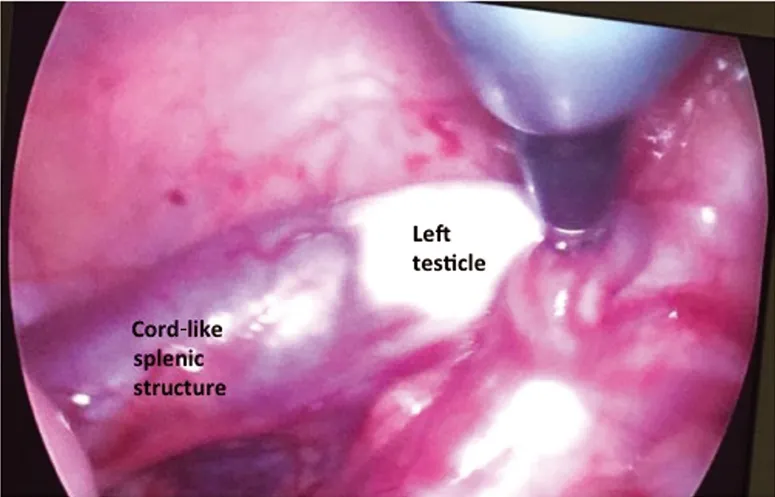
The cord-like structure composed of splenic tissue lies between the spleen and left testicle.
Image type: endoscopy (arthroscopy)